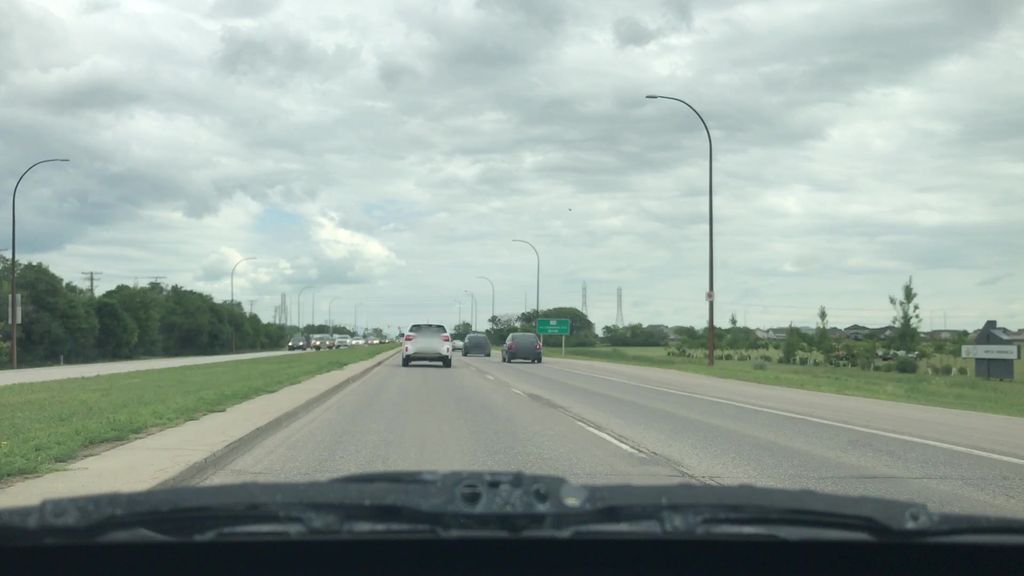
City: winnipeg